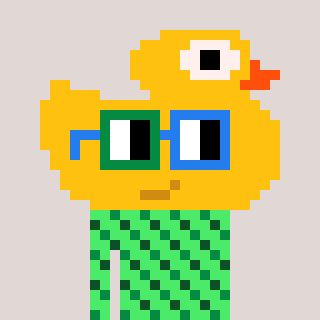
a pixel art character with square green and blue glasses, a ducky-shaped head and a teal-colored body on a warm background